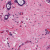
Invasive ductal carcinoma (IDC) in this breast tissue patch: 0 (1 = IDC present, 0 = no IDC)